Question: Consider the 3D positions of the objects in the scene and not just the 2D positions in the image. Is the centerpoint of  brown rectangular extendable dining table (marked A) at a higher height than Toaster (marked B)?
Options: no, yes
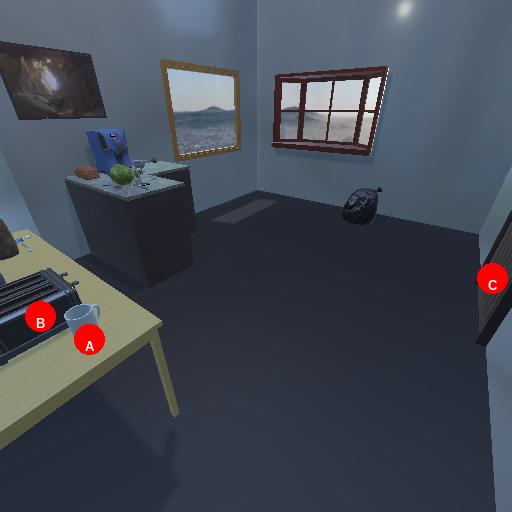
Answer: no